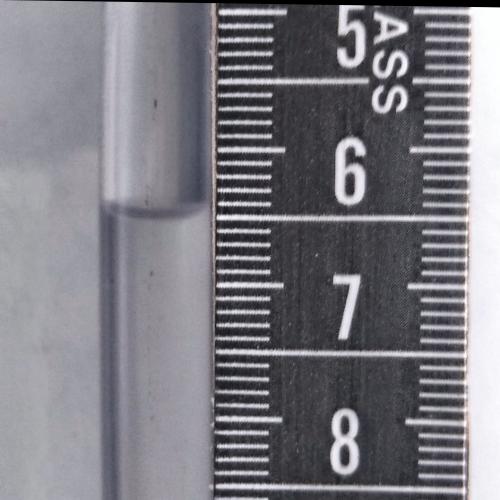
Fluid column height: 6.5 cm